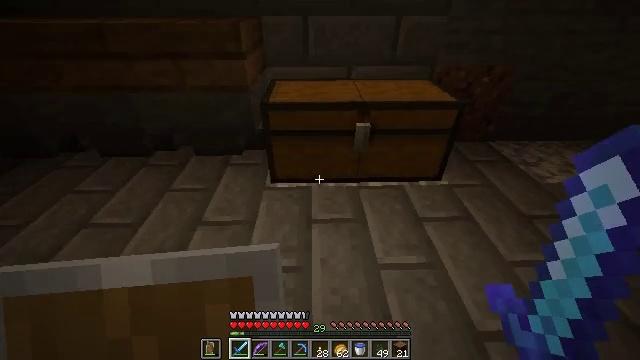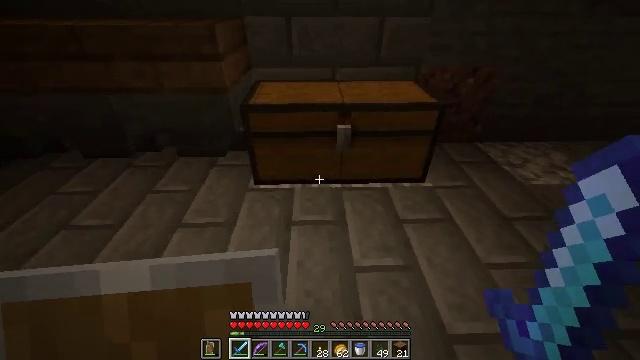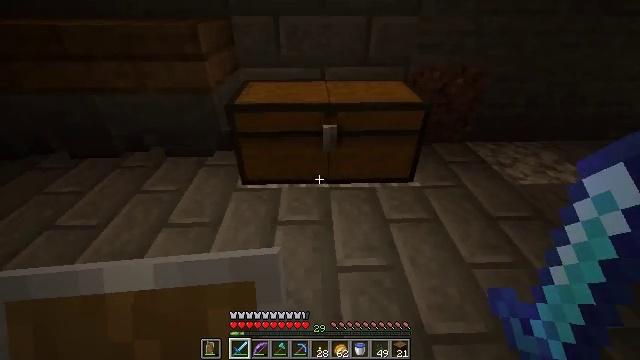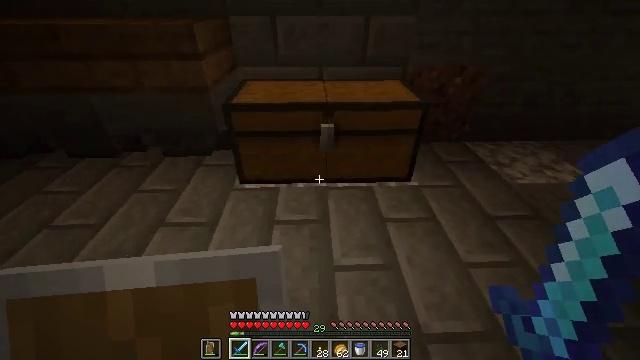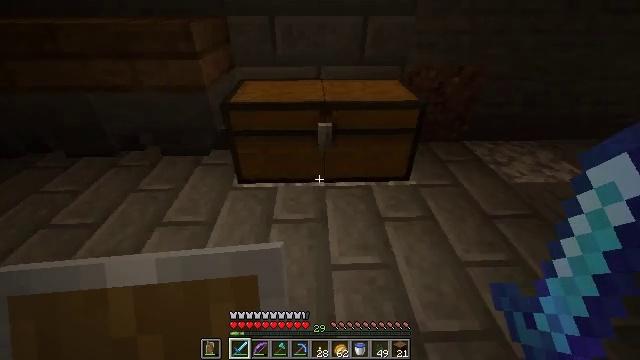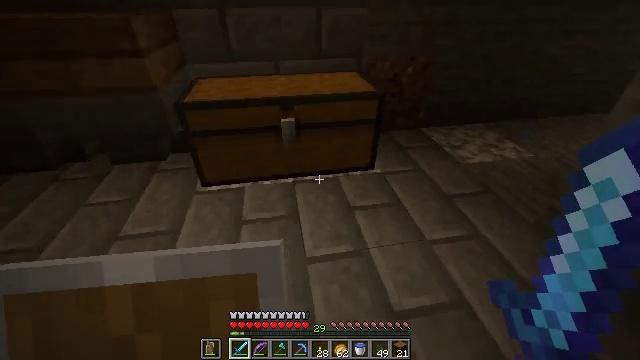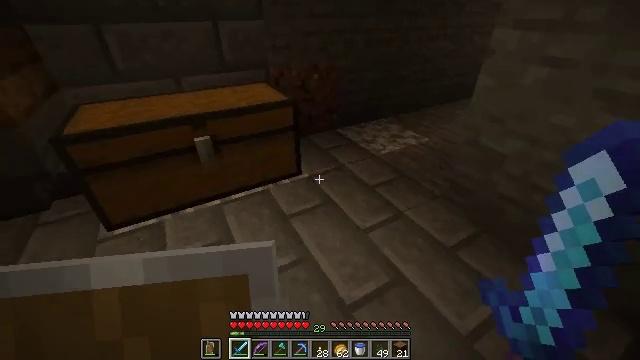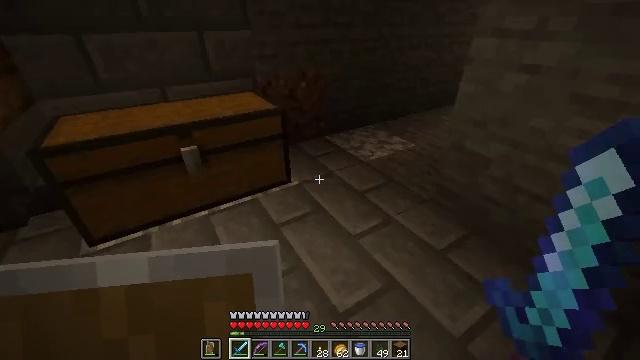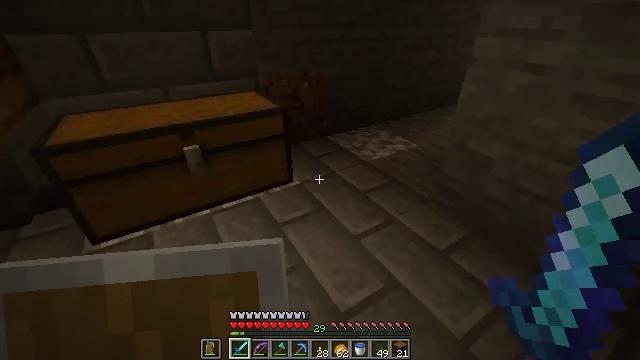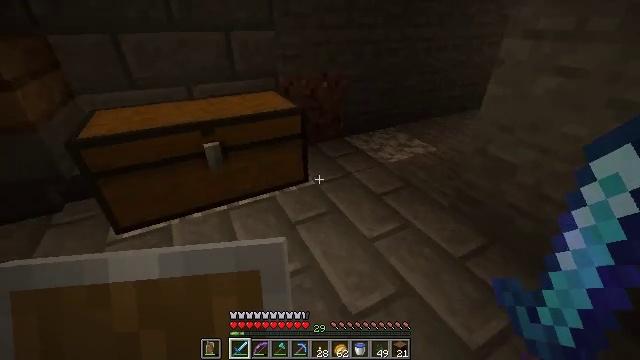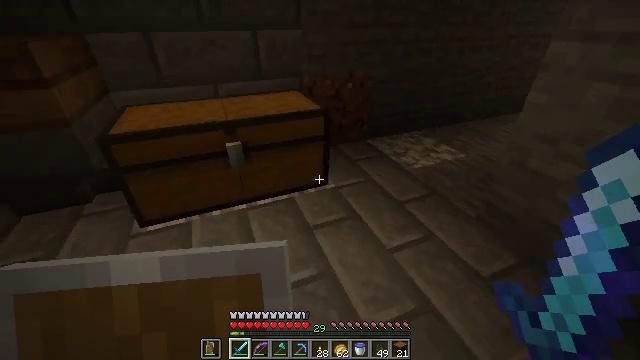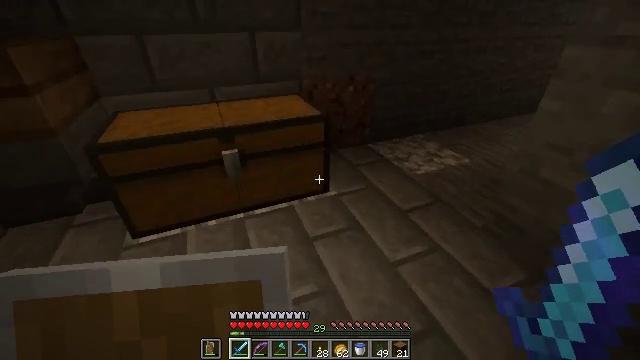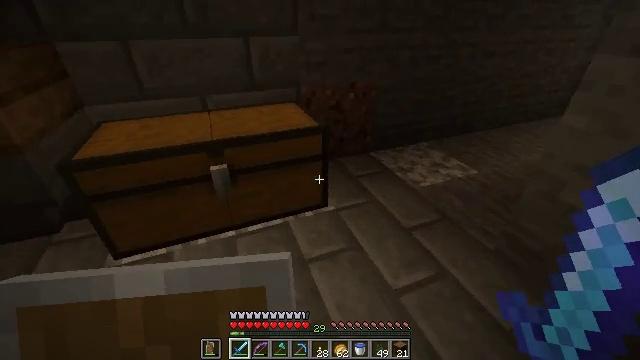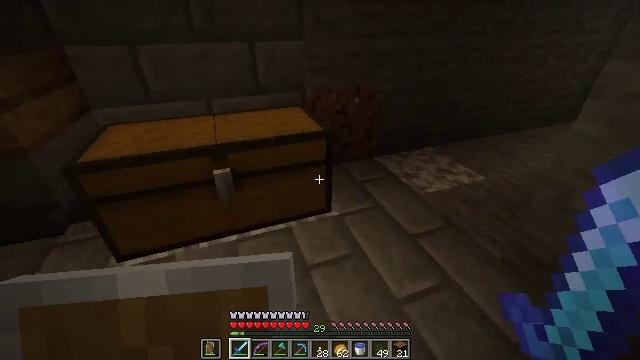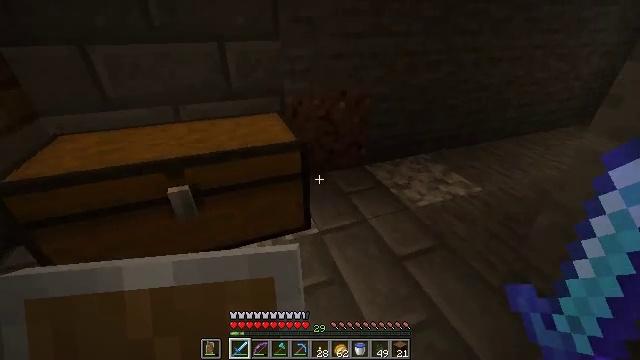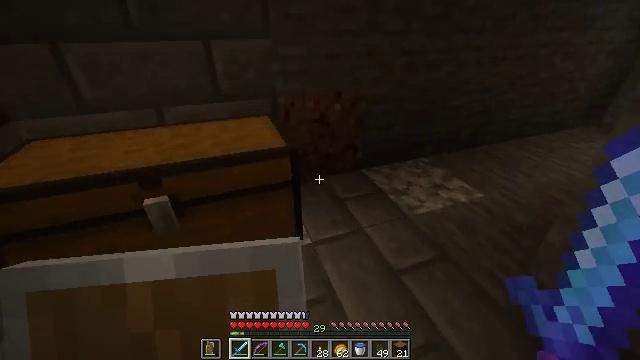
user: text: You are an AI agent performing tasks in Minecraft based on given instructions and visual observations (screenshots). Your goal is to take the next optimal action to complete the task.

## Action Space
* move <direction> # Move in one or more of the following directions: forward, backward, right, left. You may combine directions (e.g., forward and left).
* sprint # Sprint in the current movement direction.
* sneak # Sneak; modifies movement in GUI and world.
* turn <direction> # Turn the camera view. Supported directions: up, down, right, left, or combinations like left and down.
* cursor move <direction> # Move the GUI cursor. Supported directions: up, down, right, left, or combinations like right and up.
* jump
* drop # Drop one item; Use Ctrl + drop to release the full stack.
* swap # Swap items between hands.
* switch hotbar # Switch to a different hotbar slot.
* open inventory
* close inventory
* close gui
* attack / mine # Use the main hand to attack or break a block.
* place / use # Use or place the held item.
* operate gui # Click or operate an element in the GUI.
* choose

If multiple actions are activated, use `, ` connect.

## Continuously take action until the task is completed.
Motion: motion action
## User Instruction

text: Harvest the mature beetroots.
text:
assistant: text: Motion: no_op
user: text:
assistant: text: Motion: no_op
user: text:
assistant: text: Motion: no_op
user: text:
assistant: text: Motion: no_op
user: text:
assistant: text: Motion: turn right and down
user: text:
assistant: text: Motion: turn right and up
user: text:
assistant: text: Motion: turn right and up
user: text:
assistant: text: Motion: no_op
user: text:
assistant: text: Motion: turn left
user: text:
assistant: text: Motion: move forward, turn left
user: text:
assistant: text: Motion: move forward
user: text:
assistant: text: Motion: move forward and move right
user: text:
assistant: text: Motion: move forward and move right, turn left
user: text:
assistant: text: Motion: move forward and move right
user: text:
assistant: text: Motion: move forward
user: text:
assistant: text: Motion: move forward, turn right
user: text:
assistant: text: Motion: move forward, turn right
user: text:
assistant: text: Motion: move forward
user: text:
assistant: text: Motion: move forward, turn left
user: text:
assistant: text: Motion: move forward, turn left and down
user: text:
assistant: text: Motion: turn left and down
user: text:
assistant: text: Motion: turn left
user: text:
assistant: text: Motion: turn left
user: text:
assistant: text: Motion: move back, turn left
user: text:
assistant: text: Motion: move back, turn left and up
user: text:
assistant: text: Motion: move back, turn left and up
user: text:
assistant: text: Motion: turn left and up
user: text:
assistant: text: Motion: no_op
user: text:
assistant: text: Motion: no_op
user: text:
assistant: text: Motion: no_op